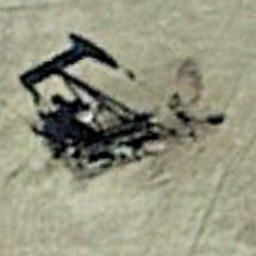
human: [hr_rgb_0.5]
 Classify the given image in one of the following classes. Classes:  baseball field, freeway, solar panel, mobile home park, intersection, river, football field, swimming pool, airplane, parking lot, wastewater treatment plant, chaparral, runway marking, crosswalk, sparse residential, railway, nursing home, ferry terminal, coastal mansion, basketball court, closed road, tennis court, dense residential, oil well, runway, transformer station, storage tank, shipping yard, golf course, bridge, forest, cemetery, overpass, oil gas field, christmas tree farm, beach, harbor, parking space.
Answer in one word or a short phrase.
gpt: oil well